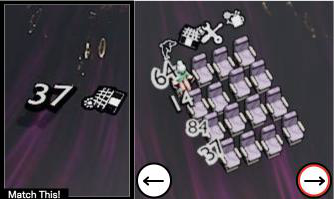
Task: seats
Answer: no